Question: My application compiles fine, but I get the following runtime error:
'''
System.IO.FileNotFoundException was unhandled
HResult=-<PHONE>
Message=Could not load file or assembly {Wrapper} or one of its dependencies. The specified module could not be found.
'''
The reference to Wrapper in the calling Application looks correct. The Wrapper dll exists in the correct location.
This project used to build and run on someone else's system, I saw it demonstrated several times. That person/computer is no longer available. Some paths of some dependencies have changed since the last time it was successfully built and run, I have fixed all compile errors related to this.
Just to clarify my project structure:

'''
Digraph G
{
App [ label = "My C# Application"]
Wrapper [ label = "C++/CLI Wrapper"]
Lib [ label = "C++ Library"]
Dll [ label = "My helper C# DLL"]
CDep [ label = "Series of deep C++ dependencies managed
by CMake for Lib, hard coded relative paths for Wrapper."]
App->Wrapper->Lib->CDep;
App->Dll->Wrapper->CDep;
}
'''
Wrapper is a C++/CLI wrapper around a C++ library. The error is triggered when we try to load a class in the Application that has a using statement for the Wrapper.
Wrapper does have a lot of dependencies, but the error message does not indicate which dependency is problematic. This is a large, complicated system, most of which is built by other teams. The C++ components use CMake to get all the dependencies correct, but CMake does not natively support C#.
I tried using fuslogvw to find the binding error, but it showed me absolutely nothing until I changed settings to include all binds, and then it only showed successful binds.
<URL>
The paths are long, but not over 256 characters.
I had a warning in the compile for Dll (see graph above):
Warning 1 There was a mismatch between the processor architecture of the project being built "MSIL" and the processor architecture of the reference "{cli_wrapper.dll}", "AMD64". This mismatch may cause runtime failures. Please consider changing the targeted processor architecture of your project through the Configuration Manager so as to align the processor architectures between your project and references, or take a dependency on references with a processor architecture that matches the targeted processor architecture of your project.
In Configuration Manager, the Dll is building for Platform "Any CPU" and Wrapper is building for "x64". I changed the dll to x64. I still get the runtime error.
<URL>
Performed a clean, deleted build directory contents. No change.
Re-opened Visual Studio. No change.
Tried changing assembly name, default namespace, and project name to match. No change.
<URL>
I believe we have to compile for 64 bit. We are dependant on a 64 bit C++ library.
<URL>
I am local administrator.
<URL>
Tried the registry settings, but they appear to just be fuslogvw settings. No improvement in available log data.
Many other similar questions had ASP or service install specific answers.
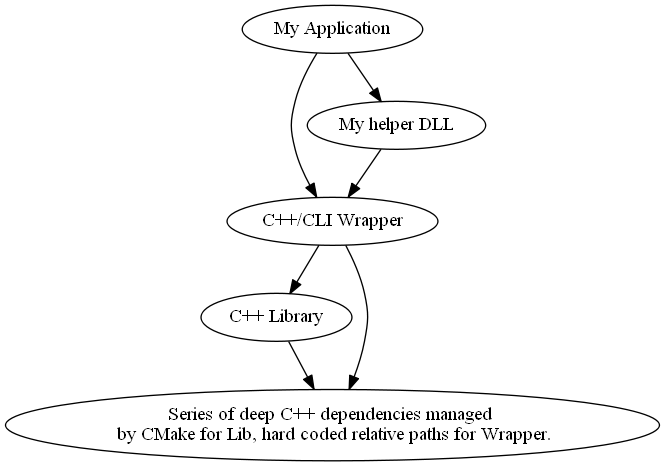
Answer: I found the problem. There was more than one version of the library available to me, and I was using the include files from one version and the compiled library of the other. Dependancy Walker was key to finding which library had the problem, and if Aschratt had posted that as an answer rather than as a comment I would have accepted his answer.